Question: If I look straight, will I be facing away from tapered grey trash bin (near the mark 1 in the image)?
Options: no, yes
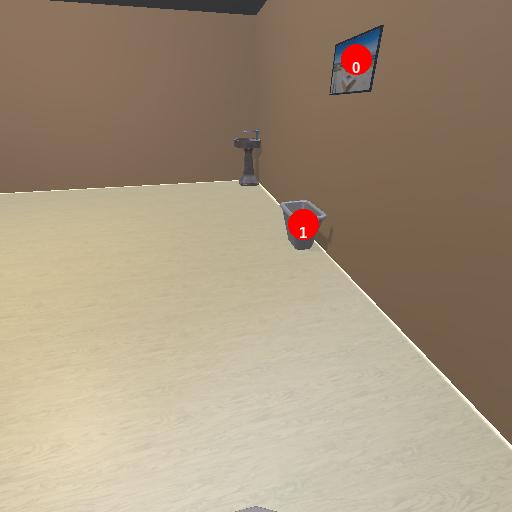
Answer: no